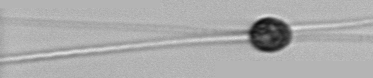
Label: Chaetoceros_danicus